Question: I have a scroll view that I would like to fill the whole screen, I have the base 'LinearLayout', then inside that a 'ScrollView', and then inside that a single 'LinearLayout' containing several textfields and labels. I am running in API level 8. What I wind up with on the emulator is this:

So the 'ScrollView' should go all the way to the bottom, but I can't figure out what is causing it not to take up all the space on the screen? Does anybody have any suggestions?
Below is my layout code:
'''
<?xml version="1.0" encoding="utf-8"?>
<LinearLayout
xmlns:android="http://schemas.android.com/apk/res/android"
android:orientation="vertical"
android:layout_width="match_parent"
android:layout_height="match_parent">
<ScrollView
android:layout_width="match_parent"
android:layout_height="match_parent">
<LinearLayout
android:layout_width="match_parent"
android:layout_height="match_parent"
android:orientation="vertical" >
<TextView
android:layout_height="wrap_content"
android:id="@+id/textView1"
android:text="@string/create_account_header"
android:textAppearance="?android:attr/textAppearanceLarge"
android:layout_width="wrap_content" android:textStyle="bold">
</TextView>
<TextView android:layout_height="wrap_content" android:id="@+id/textView2" android:textAppearance="?android:attr/textAppearanceMedium" android:layout_width="wrap_content" android:text="@string/enter_email"></TextView>
<EditText android:inputType="textEmailAddress" android:layout_height="wrap_content" android:layout_width="match_parent" android:id="@+id/emailAddress"></EditText>
<TextView android:layout_height="wrap_content" android:id="@+id/textView3" android:textAppearance="?android:attr/textAppearanceMedium" android:layout_width="wrap_content" android:text="Email Address Again:"></TextView>
<EditText android:layout_height="wrap_content" android:layout_width="match_parent" android:inputType="textEmailAddress" android:id="@+id/emailAddressConfirmation">
<requestFocus></requestFocus>
</EditText>
<TextView android:layout_height="wrap_content" android:id="@+id/textView6" android:textAppearance="?android:attr/textAppearanceMedium" android:layout_width="wrap_content" android:text="Username:"></TextView>
<EditText android:inputType="textPersonName" android:layout_height="wrap_content" android:id="@+id/editText1" android:layout_width="match_parent"></EditText>
<TextView android:layout_height="wrap_content" android:id="@+id/textView4" android:textAppearance="?android:attr/textAppearanceMedium" android:layout_width="wrap_content" android:text="Password:"></TextView>
<EditText android:layout_height="wrap_content" android:layout_width="match_parent" android:inputType="textPassword" android:id="@+id/password"></EditText>
<TextView android:layout_height="wrap_content" android:id="@+id/textView5" android:textAppearance="?android:attr/textAppearanceMedium" android:layout_width="wrap_content" android:text="Confirm Password:"></TextView>
<EditText android:layout_height="wrap_content" android:layout_width="match_parent" android:inputType="textPassword" android:id="@+id/passwordConfirmation"></EditText>
<ImageButton android:src="@drawable/generic_image" android:layout_width="wrap_content" android:id="@+id/imageButton1" android:layout_height="wrap_content"></ImageButton>
</LinearLayout>
</ScrollView>
</LinearLayout>
'''
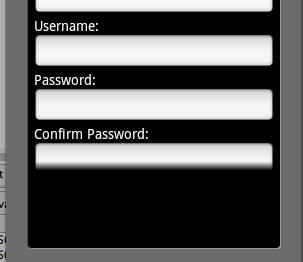
Answer: OK, so I had the emulator set to scale to 75% size, when I turned this off, the problem disappeared... So I think it was probably an emulator issue.